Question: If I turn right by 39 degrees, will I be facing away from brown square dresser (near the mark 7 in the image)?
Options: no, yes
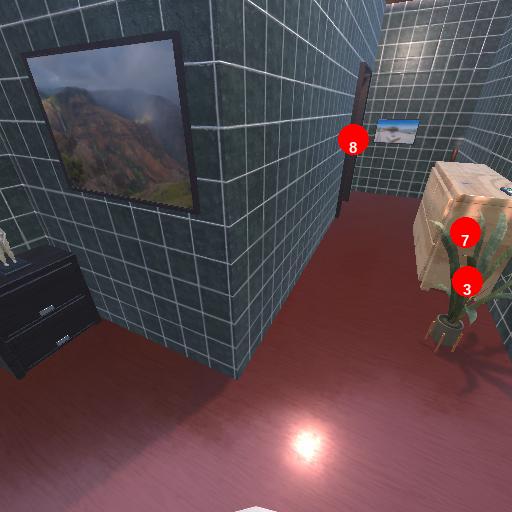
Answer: no